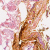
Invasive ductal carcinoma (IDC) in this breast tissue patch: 0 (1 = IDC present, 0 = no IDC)